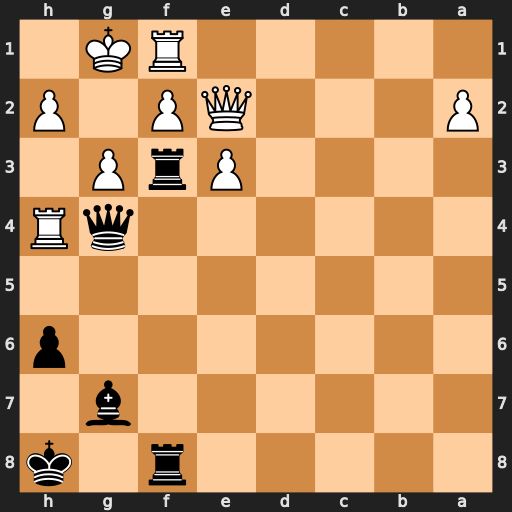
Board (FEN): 5r1k/6b1/7p/8/6qR/4PrP1/P3QP1P/5RK1
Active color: b
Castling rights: -
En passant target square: -
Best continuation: Rxg3+ hxg3 Qxe2